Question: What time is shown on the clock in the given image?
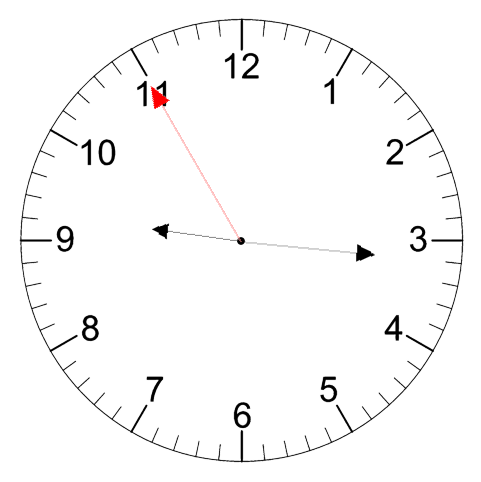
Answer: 09:15:55